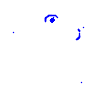
Particle: electron